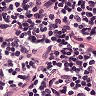
Metastatic tissue present: no